Question: I have written my own Pie chart class and have decided to add a displayValues() which basically displays values, one of the parameters is Direction which is my ENUM consisting of LEFT, RIGHT, TOP, BOTTOM.
Basically the drawString will draw according to the Direction. The other parameter is also the padding between the String and the Pie Chart.
Everything is going well however the issue comes up when I want to create a padding when direction == LEFT.
Issue being that I cannot set the drawString(String str, getX() - 10, int y) as the string will still go inside the chart.
I would like to be able to keep the padding from right to left as opposed to the usual left to right. Is this possible?
Here's what I'm trying to get at:

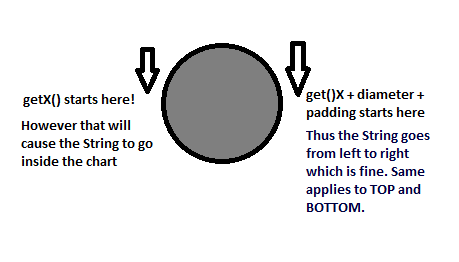
Answer: Where 'g' is your 'Graphics' object, use
'''
int textWidth = g.getFontMetrics().stringWidth(str)
'''
to get the width of the text you want to draw. Then you can replace the 'getX() - 10' with 'getX() - textWidth - 10', which will position the text so that the end of it is 10 pixels to the left of getX(), as desired.